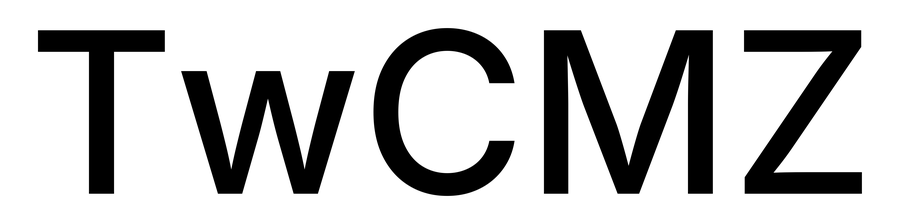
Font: Inter_Medium